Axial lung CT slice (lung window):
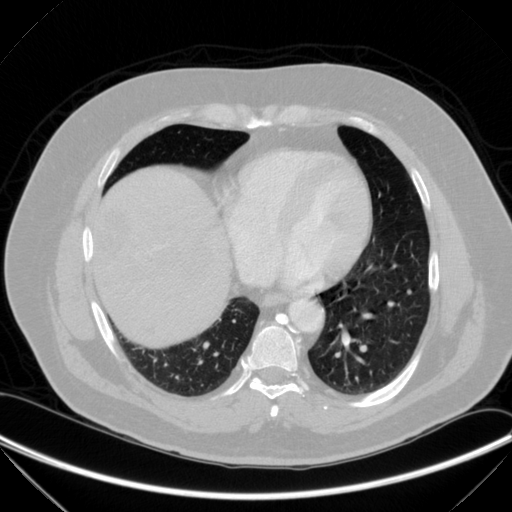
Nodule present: yes
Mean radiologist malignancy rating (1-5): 3